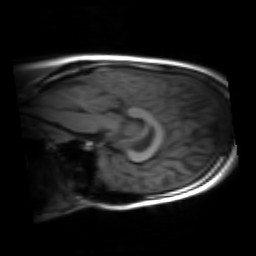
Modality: inplaneT1
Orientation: sagittal
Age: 24
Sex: female
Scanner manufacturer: siemens
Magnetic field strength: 3 T
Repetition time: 1.2 s
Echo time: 0.00251 s